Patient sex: M
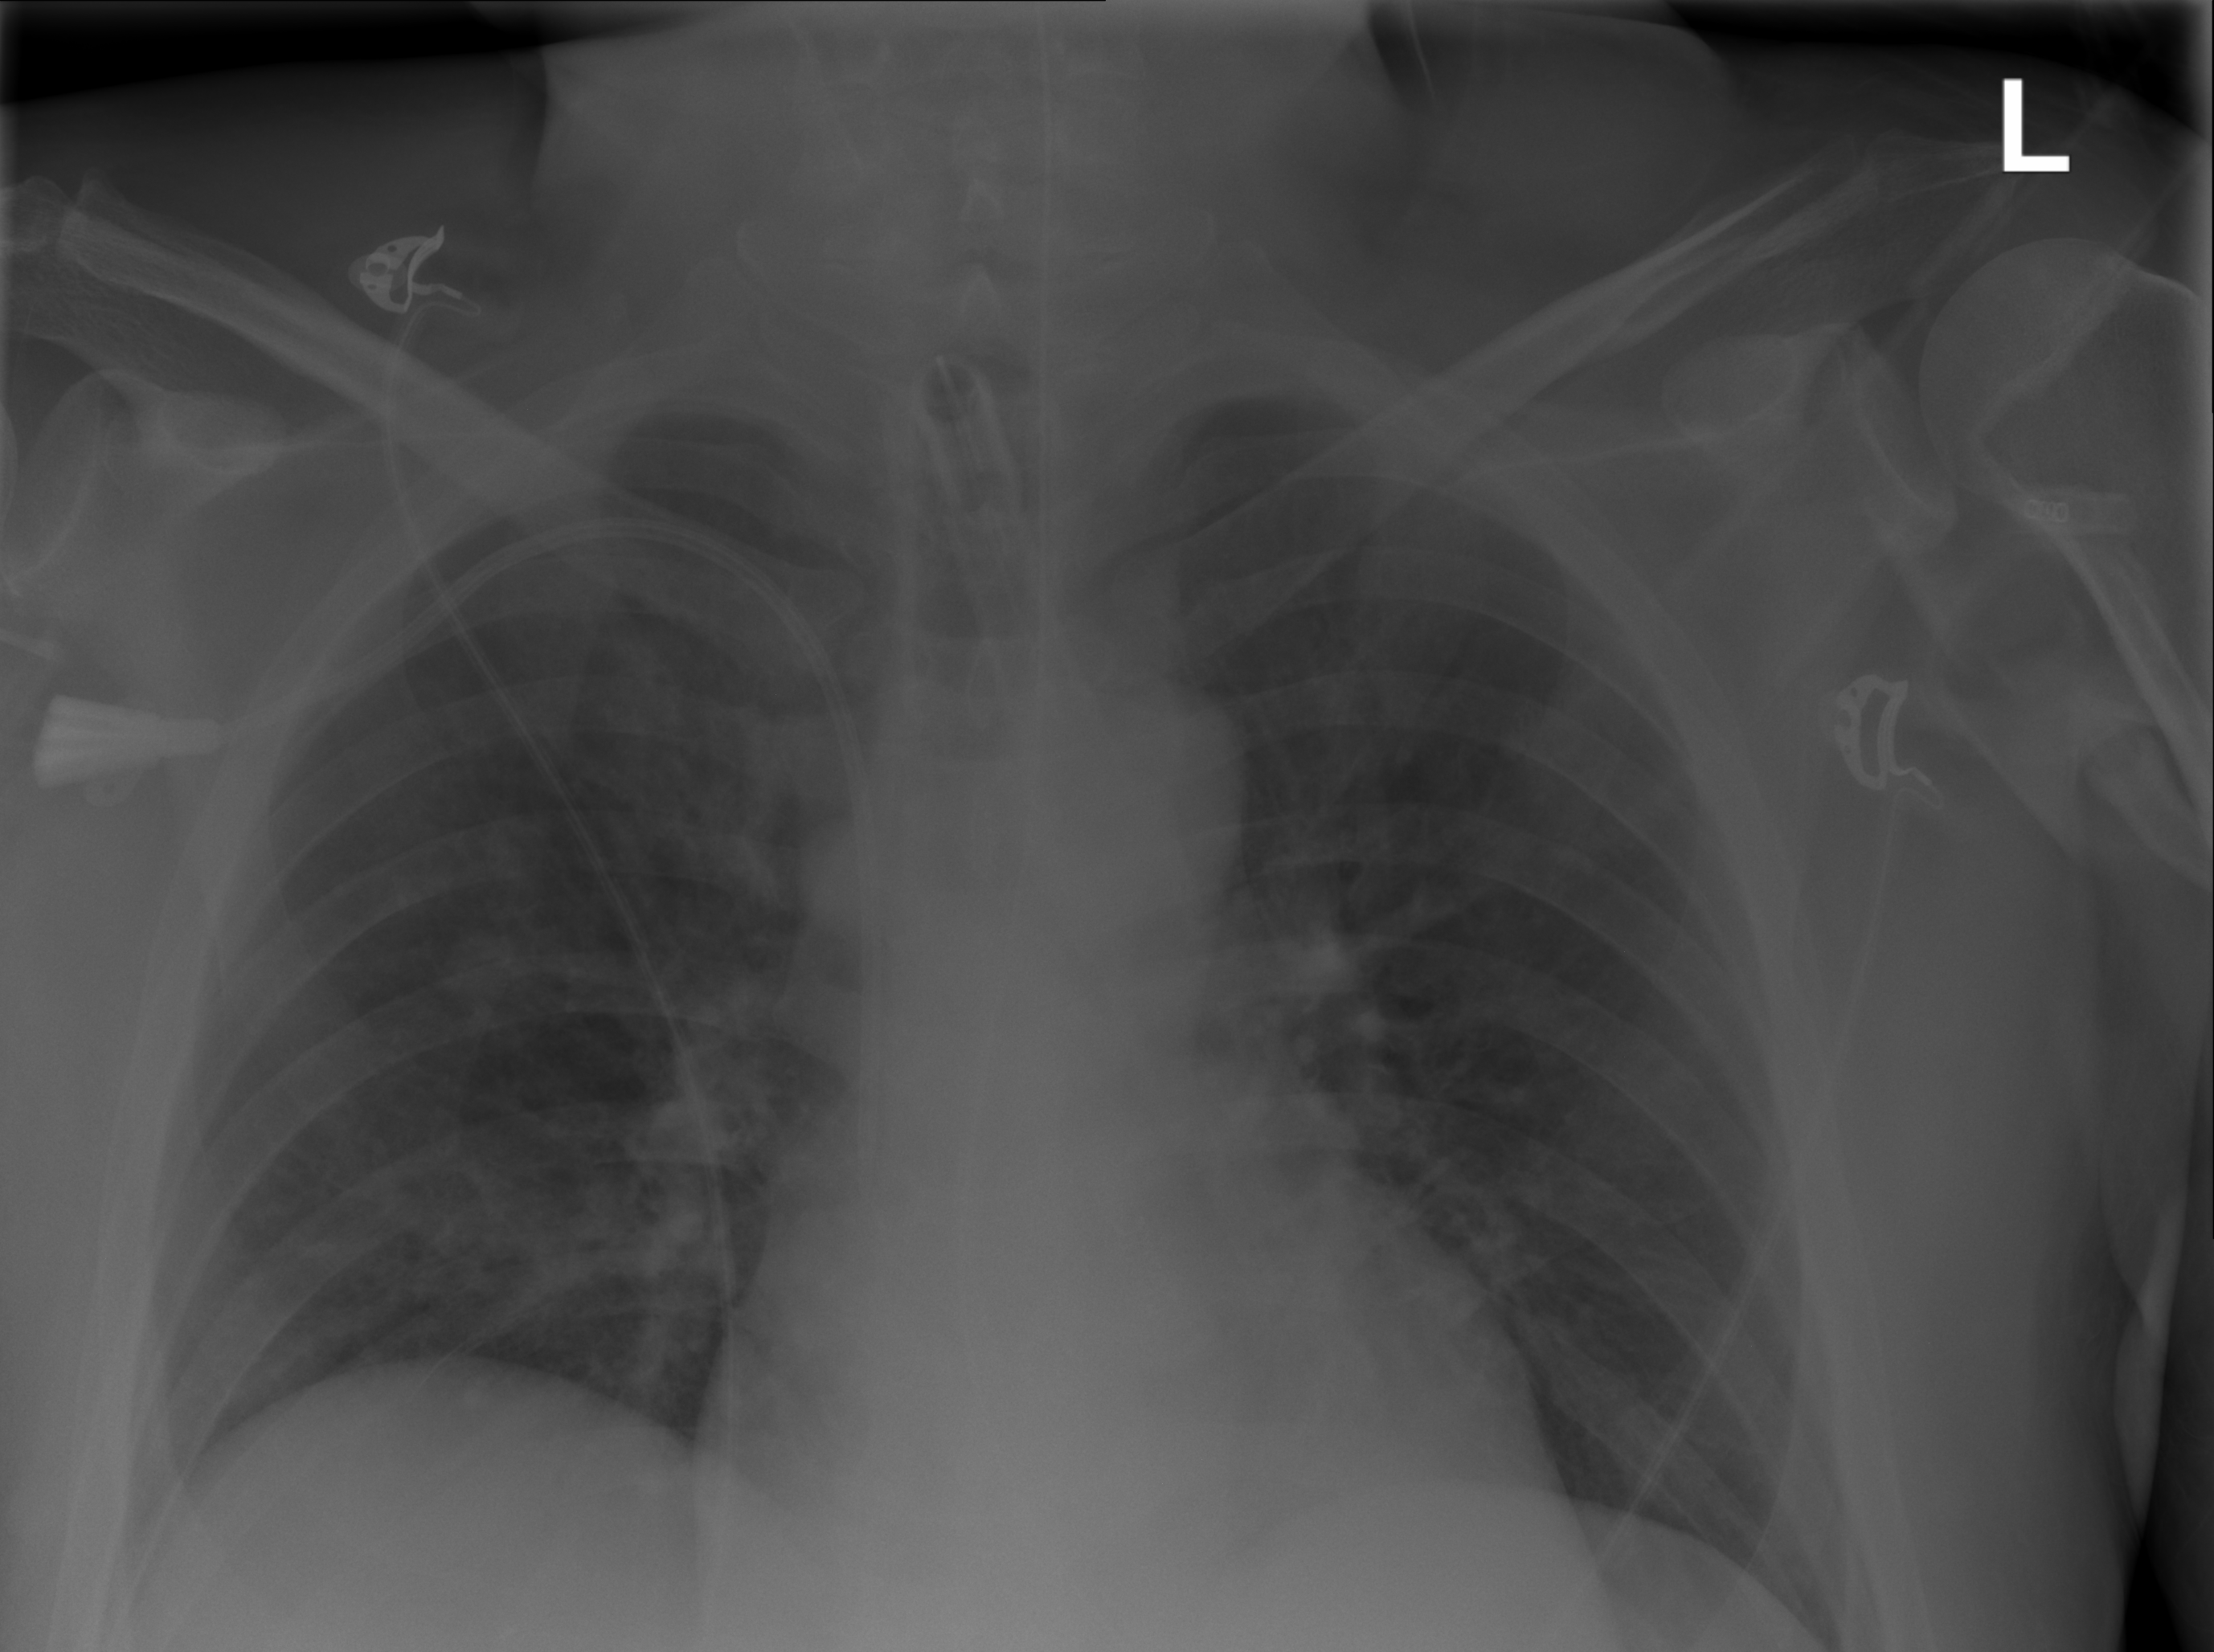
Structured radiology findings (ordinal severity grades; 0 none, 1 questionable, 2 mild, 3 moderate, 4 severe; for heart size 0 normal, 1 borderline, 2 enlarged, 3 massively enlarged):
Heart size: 2
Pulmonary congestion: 1
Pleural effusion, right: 0
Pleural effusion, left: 0
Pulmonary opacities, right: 2
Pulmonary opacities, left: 2
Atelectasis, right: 0
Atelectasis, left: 0